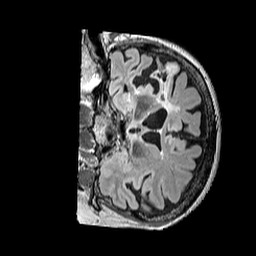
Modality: FLAIR
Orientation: coronal
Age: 69
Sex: female
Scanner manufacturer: siemens
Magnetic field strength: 3 T
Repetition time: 5 s
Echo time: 0.387 s